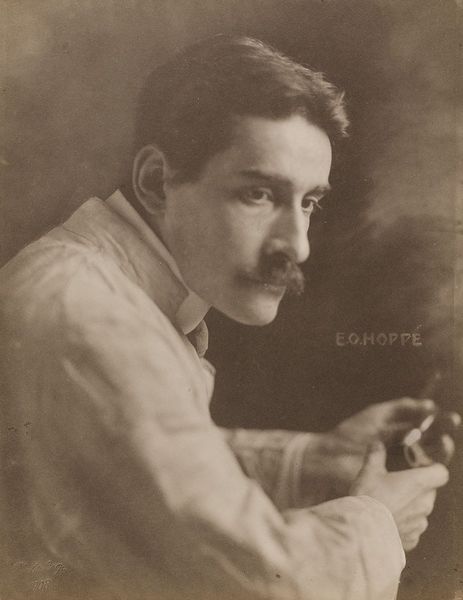
Titel: E. O. Hoppé
Künstler: Minya Diez-Dührkoop
Standort: Hamburg
Institution: Museum für Kunst und Gewerbe Hamburg
Schlagwörter: mann, bildnis, portrait, papier, foto, fotografie, photographie, photo, karton, lichtbild, fotograf, konterfei, bildwerke, angewandte und bildende kunst, hessische systematik, künstler, porträt, porträtfotografie, porträtphotographie, platindruck, platinotypie